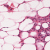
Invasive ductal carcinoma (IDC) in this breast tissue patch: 0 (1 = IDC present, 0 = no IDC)